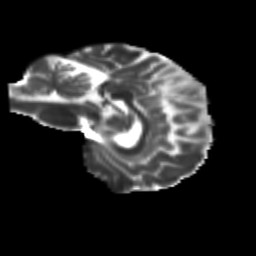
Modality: T2w
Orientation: sagittal
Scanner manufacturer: siemens
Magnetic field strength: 3 T
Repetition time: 9.2 s
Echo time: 0.084 s